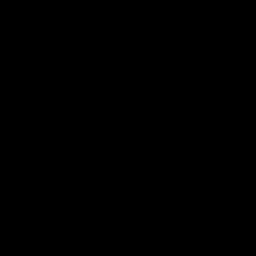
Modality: T1w
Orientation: sagittal
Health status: healthy
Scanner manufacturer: siemens
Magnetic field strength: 3 T
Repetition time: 2.4 s
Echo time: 0.00201 s